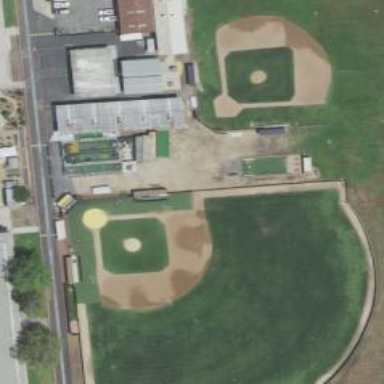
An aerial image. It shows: Baseball pitch for leisure land activities.